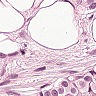
Metastatic tissue present: yes